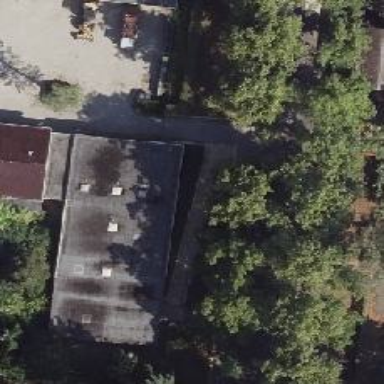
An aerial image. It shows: Toilets housed in building.